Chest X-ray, AP view. Patient: 68 years old, sex F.
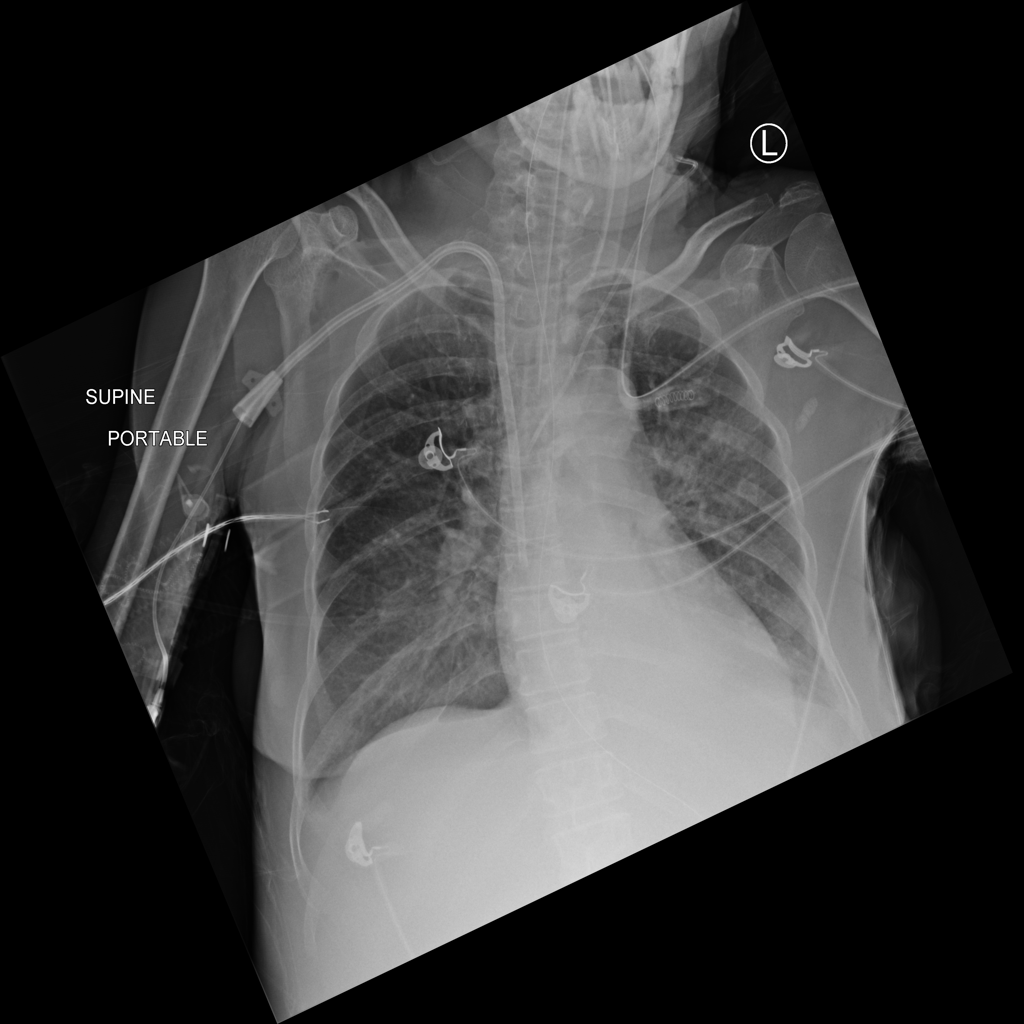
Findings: Effusion